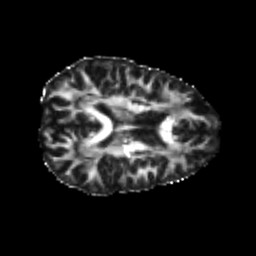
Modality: FA
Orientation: axial
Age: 26
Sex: male
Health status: healthy
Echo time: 0.074 s